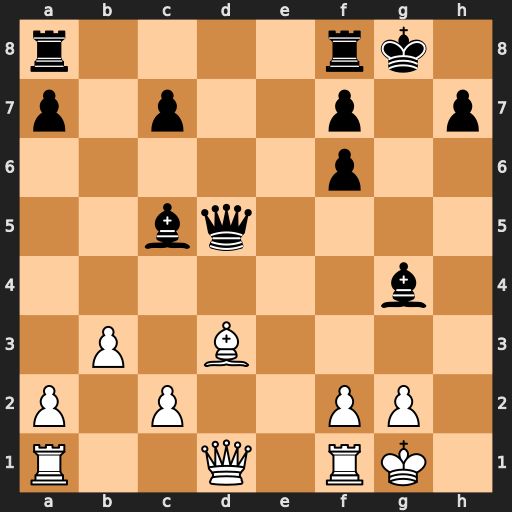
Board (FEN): r4rk1/p1p2p1p/5p2/2bq4/6b1/1P1B4/P1P2PP1/R2Q1RK1
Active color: w
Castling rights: -
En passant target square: -
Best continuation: Bxh7+ Kxh7 Qxd5